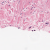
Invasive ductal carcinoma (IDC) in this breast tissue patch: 0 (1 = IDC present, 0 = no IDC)